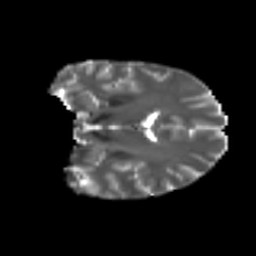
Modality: T2w
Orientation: coronal
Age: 31
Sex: female
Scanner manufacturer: ge
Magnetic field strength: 3 T
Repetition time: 7.8 s
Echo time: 0.0606 s